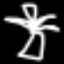
Label: palm tree